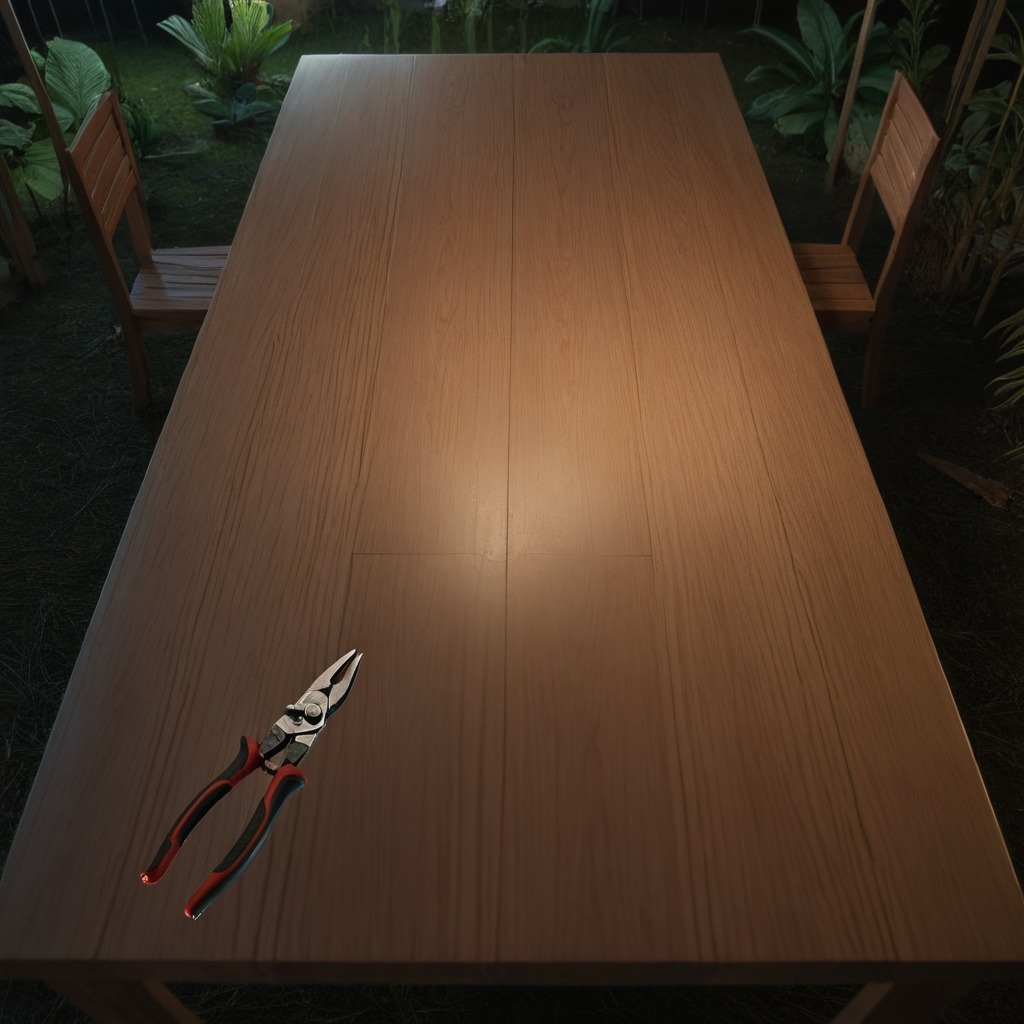
A plier is lying on a wooden table in a jungle field workshop tent at night.